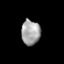
Tissue: prostate
Cell type: B cells
Senescence score: 0.717
Nuclear area (px): 469
Mean DAPI intensity: 160.861